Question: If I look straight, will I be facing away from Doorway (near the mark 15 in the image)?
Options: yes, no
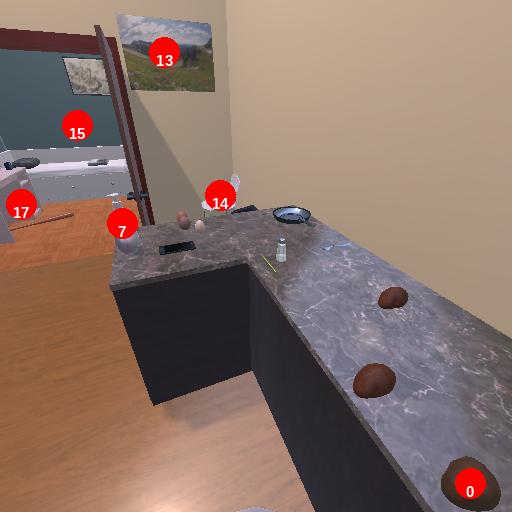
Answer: yes